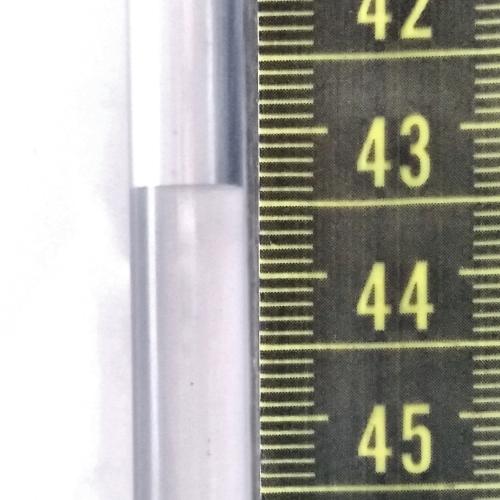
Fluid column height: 43.4 cm